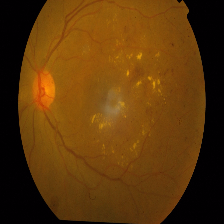
Diabetic retinopathy grade: Proliferative DR